Question: I am creating a barbutton programmatically. But it can't fix into screen. Help me in solve this problem.
Screenshot:

'''
UIImage *image = [UIImage imageNamed:@"request.png"];
UIBarButtonItem *button2;
//[button2 setWidth:55];
button2= [[UIBarButtonItem alloc] initWithImage:image style:UIBarStyleDefault target:self action:@selector(requestButton)];
self.navigationItem.rightBarButtonItem = button2;
[button2 release];
'''
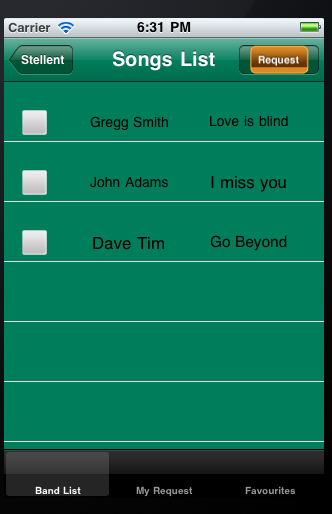
Answer: '''
UIImage *image = [UIImage imageNamed:@"request.png"];
UIButton* requestButton = [UIButton buttonWithType:UIButtonTypeCustom];
[requestButton setImage:image forState:UIControlStateNormal];
[requestButton addTarget:self action:@selector(requestButton) forControlEvents:UIControlEventTouchUpInside];
UIBarButtonItem *button2 = [[UIBarButtonItem alloc] initWithCustomView:requestButton];
self.navigationItem.rightBarButtonItem = button2;
'''